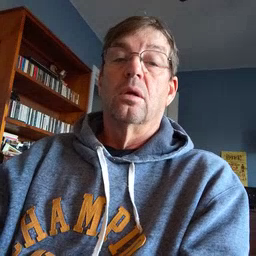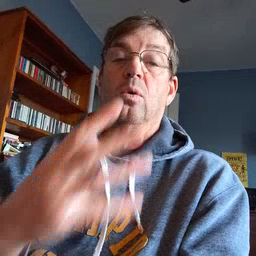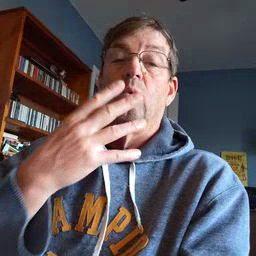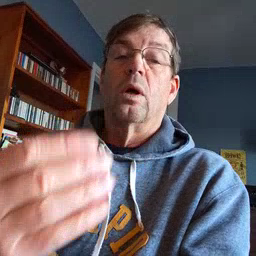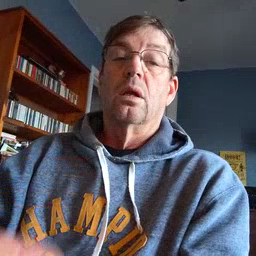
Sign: wet